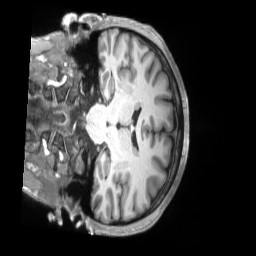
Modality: T1w
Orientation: coronal
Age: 20
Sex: male
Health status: ill
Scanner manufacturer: siemens
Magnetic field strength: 3 T
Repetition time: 2.2 s
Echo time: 0.00157 s